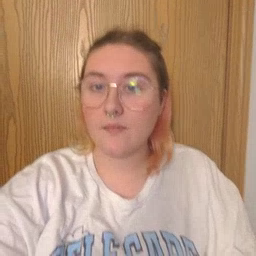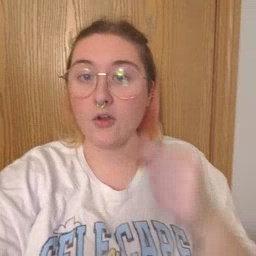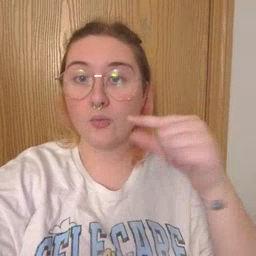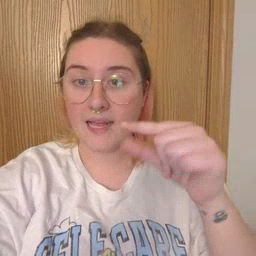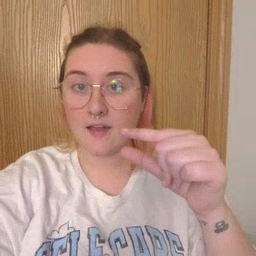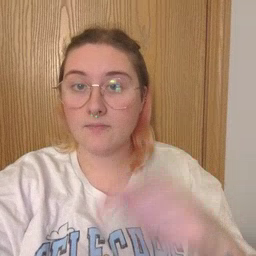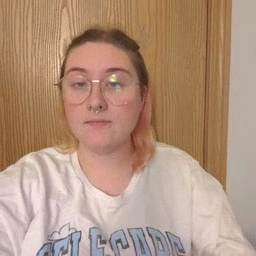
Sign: green